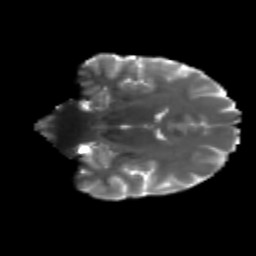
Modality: T2w
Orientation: coronal
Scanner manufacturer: siemens
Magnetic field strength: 3 T
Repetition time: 4.16 s
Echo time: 0.0806 s